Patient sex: F
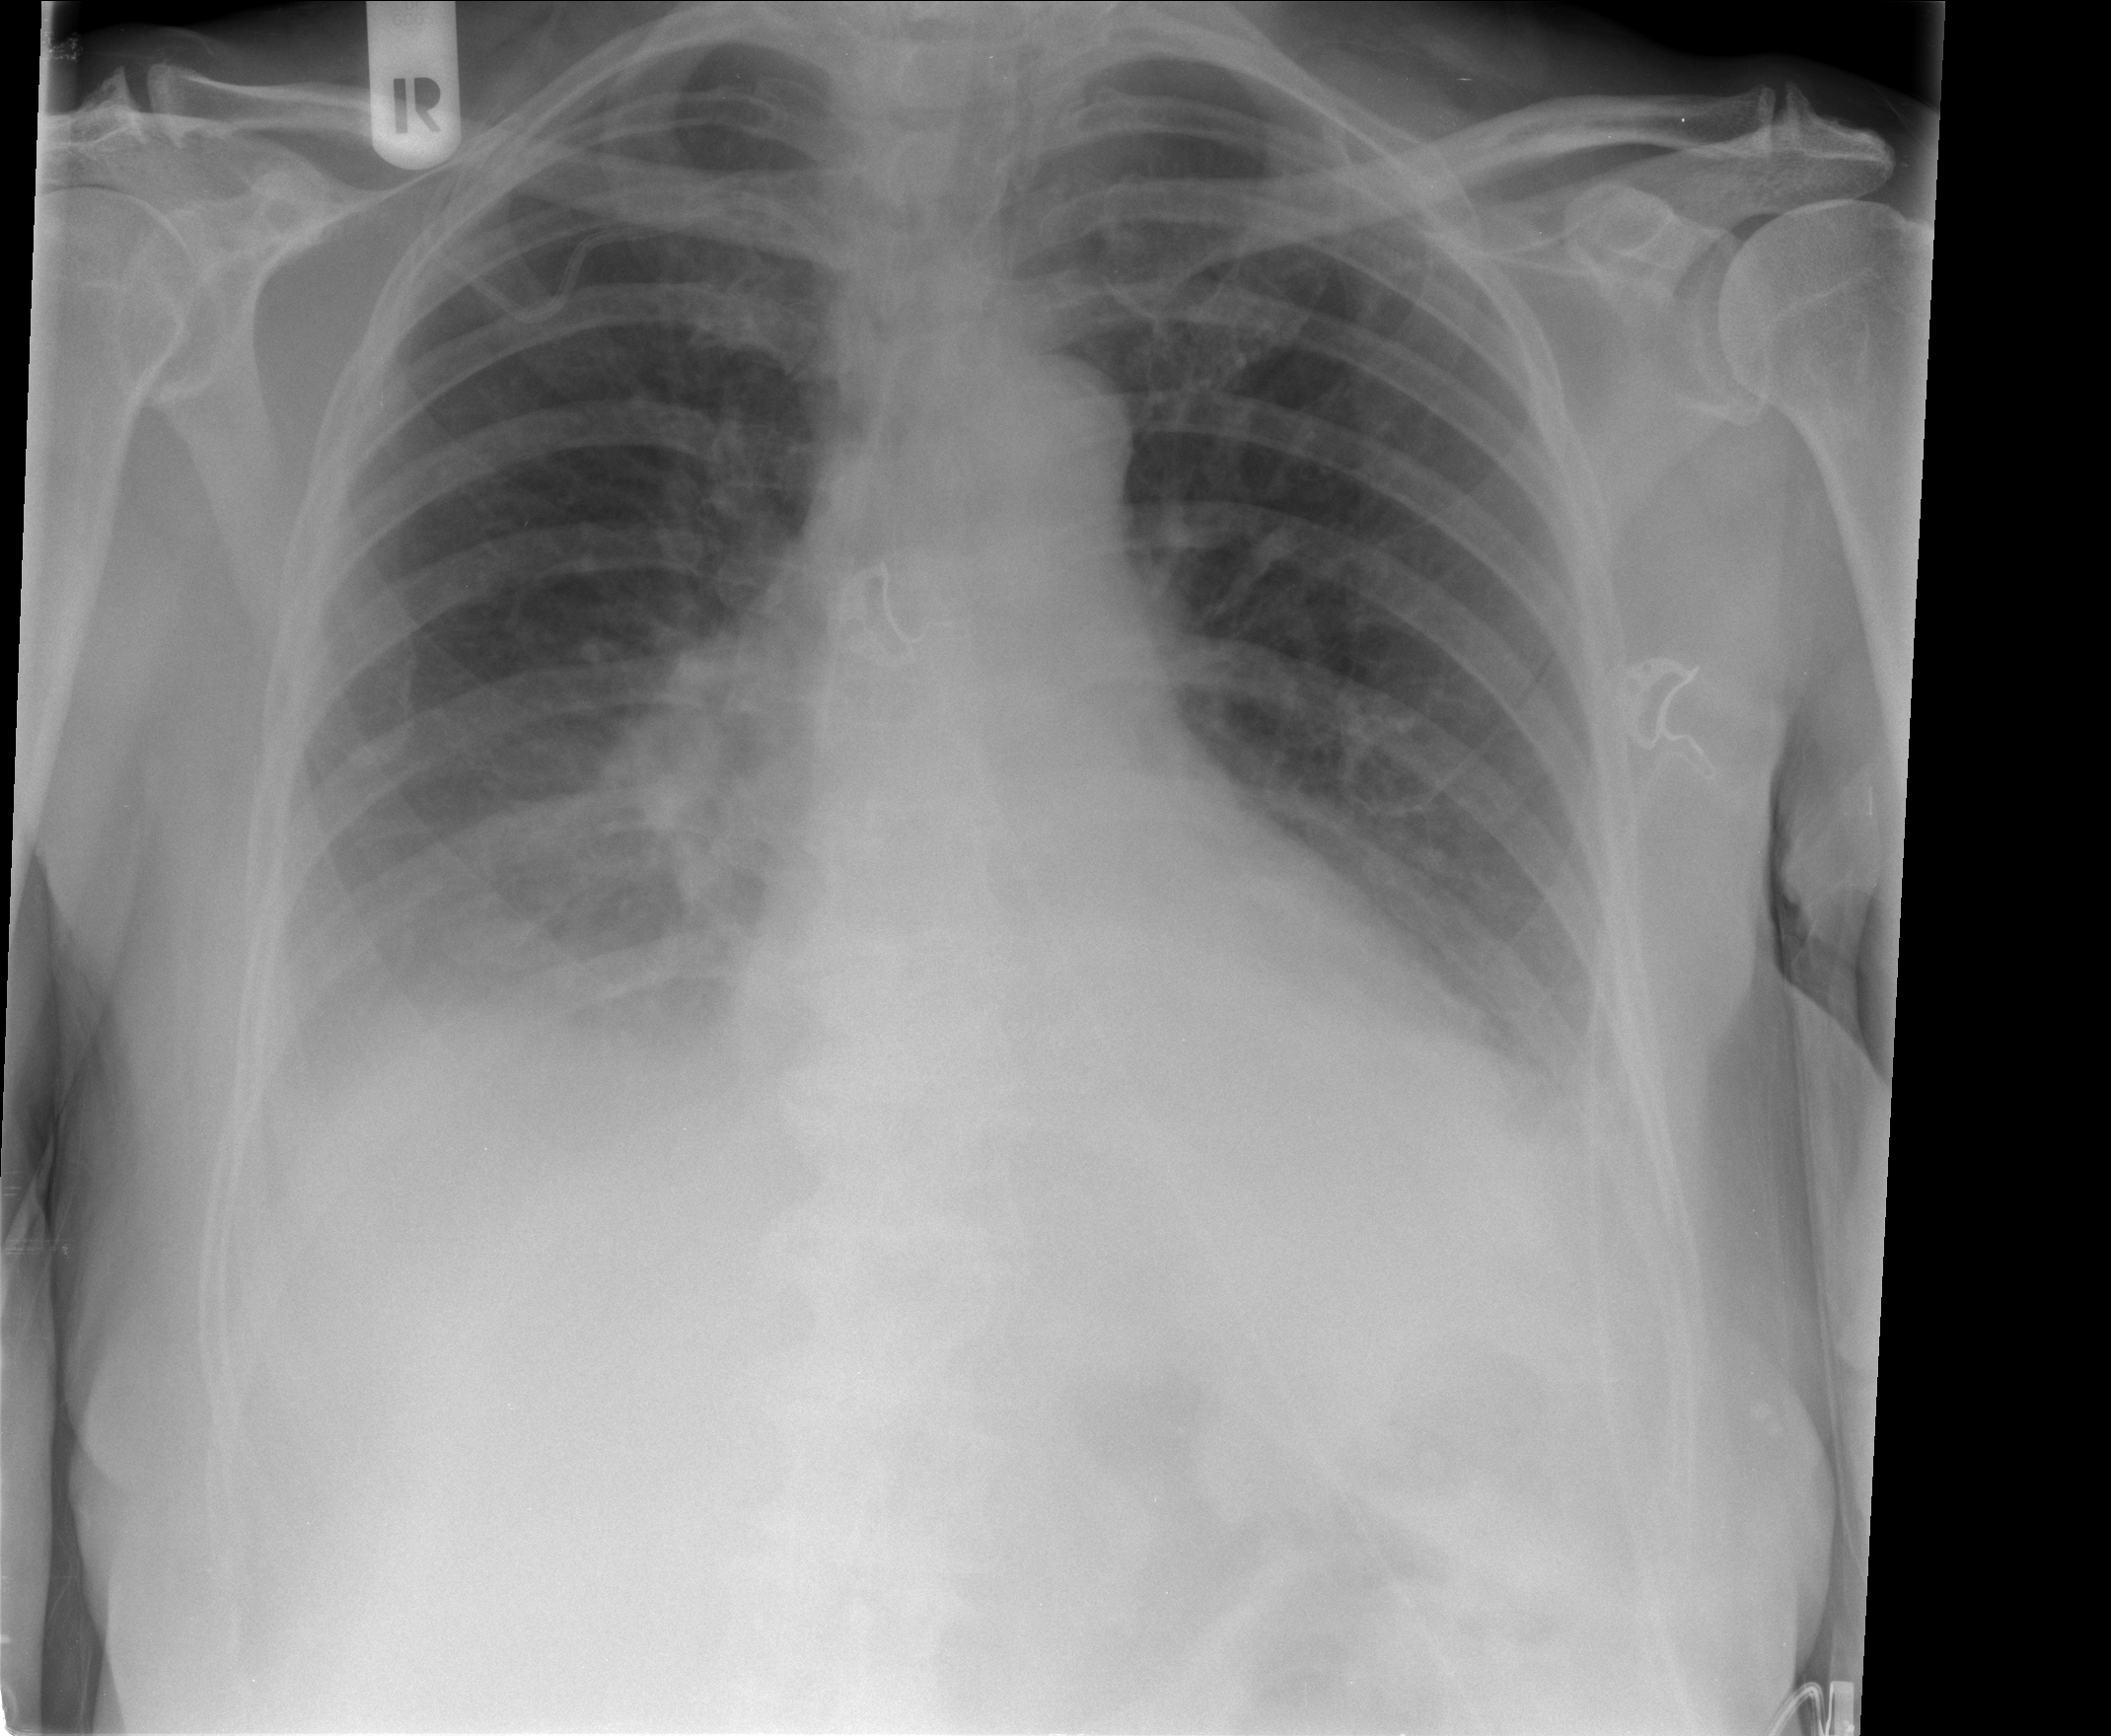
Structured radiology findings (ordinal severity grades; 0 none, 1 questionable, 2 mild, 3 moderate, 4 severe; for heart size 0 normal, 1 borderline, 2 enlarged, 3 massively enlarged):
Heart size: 0
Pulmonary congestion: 1
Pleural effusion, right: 2
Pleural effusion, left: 2
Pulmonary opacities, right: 0
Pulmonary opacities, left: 0
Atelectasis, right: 2
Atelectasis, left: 2